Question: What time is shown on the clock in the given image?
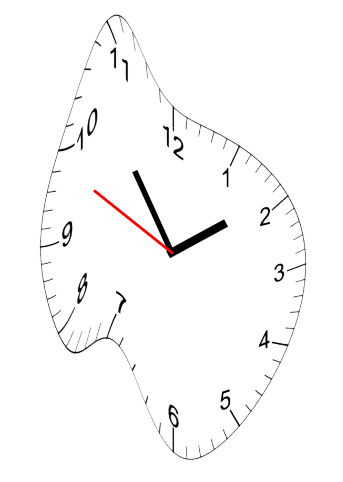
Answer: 01:53:49